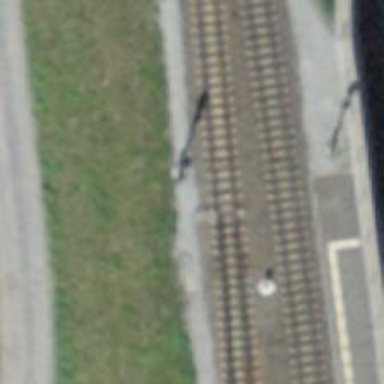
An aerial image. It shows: Railway switch.